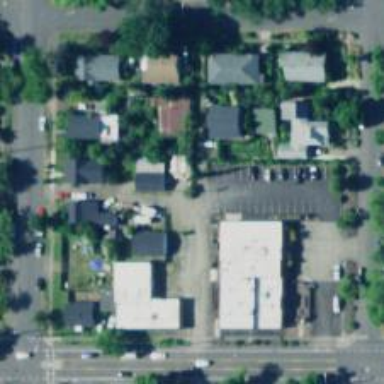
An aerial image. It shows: Alley classified as service road.